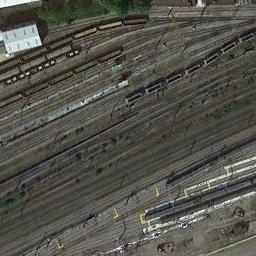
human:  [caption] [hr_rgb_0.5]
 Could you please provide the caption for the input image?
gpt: These railways have some trains on the tracks and a white makeshift house is next to the railways .

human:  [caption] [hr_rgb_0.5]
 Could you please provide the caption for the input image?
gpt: There are several buildings beside the railway .

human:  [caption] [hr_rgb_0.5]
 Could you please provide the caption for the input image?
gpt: There are two parallel railway lines here .

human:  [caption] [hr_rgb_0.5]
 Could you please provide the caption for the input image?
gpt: There are some trains on the railway .

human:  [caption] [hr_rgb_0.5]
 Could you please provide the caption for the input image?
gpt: There are some trains on the railway .